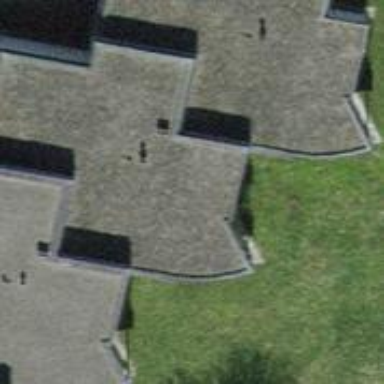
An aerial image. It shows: Modern apartment building with flat roof design.